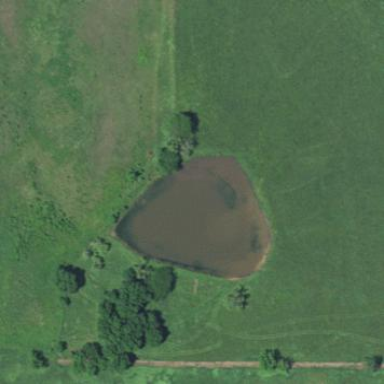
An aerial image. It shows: Pond with natural water.